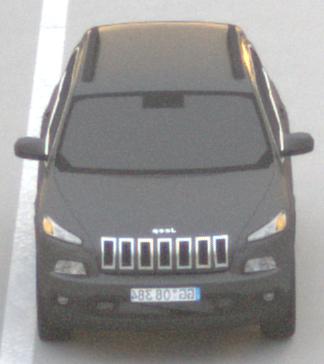
Make: Jeep
Model: Cherokee 3.2 V6 Pentastar
Detailed model: Cherokee (KL)
Model produced from: 2014/07
Model produced until: 2015/07
Doors: 5
Color: gray
Road condition: dry road
Daytime: sunrise or sunset
Contrast: low contrast